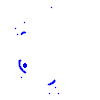
Particle: pion